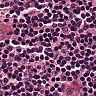
Metastatic tissue present: no